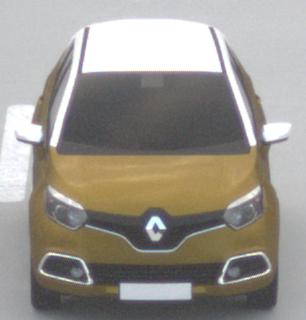
Make: Renault
Model: Captur ENERGY TCe 90
Detailed model: Captur (I)
Model produced from: 2013/06
Model produced until: 2015/05
Doors: 5
Color: yellow
Road condition: dry road
Daytime: morning or afternoon
Contrast: low contrast